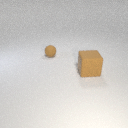
large brown rubber cube to the right of small brown rubber sphere